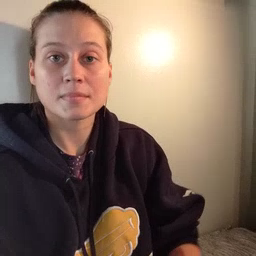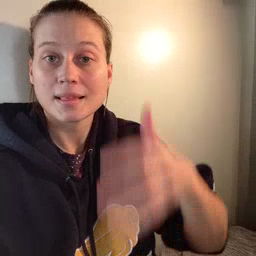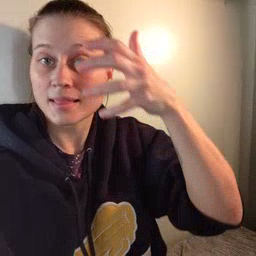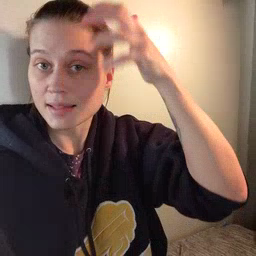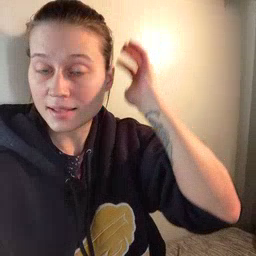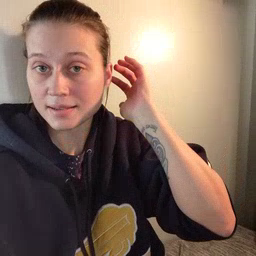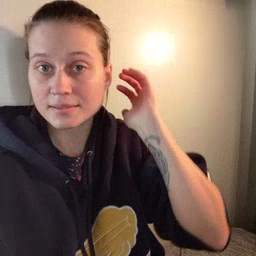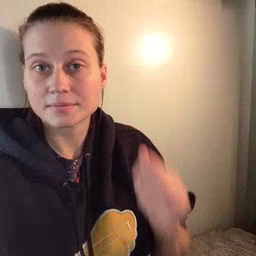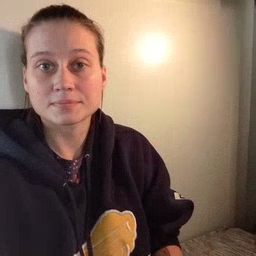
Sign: lion